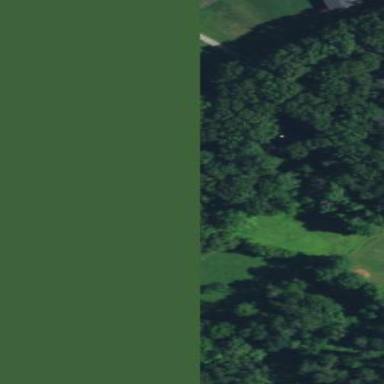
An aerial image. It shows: Beautiful woodland area.